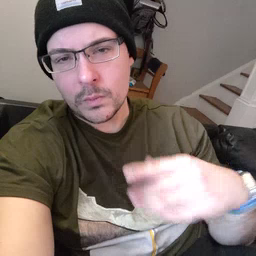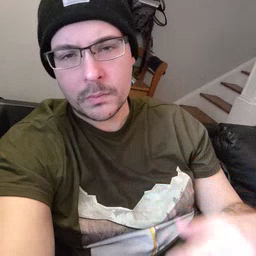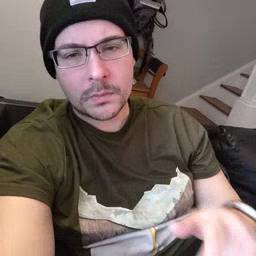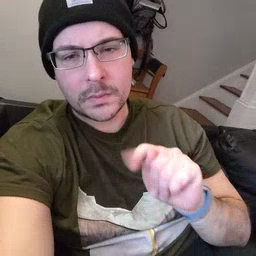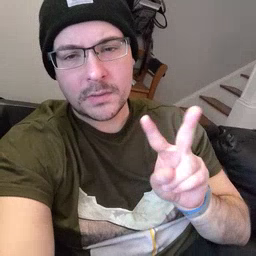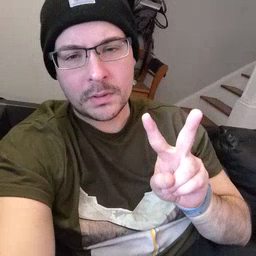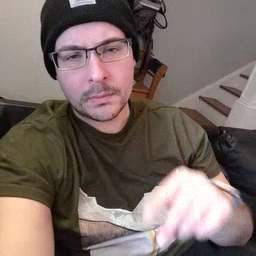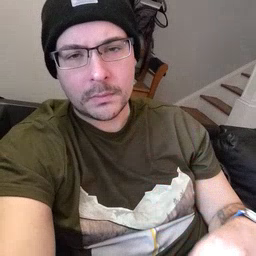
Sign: TV